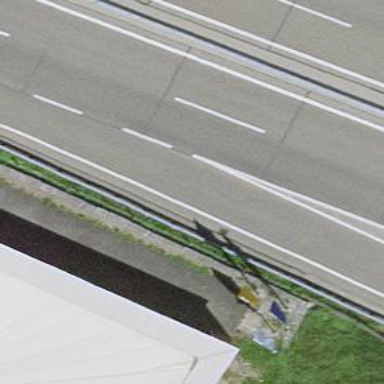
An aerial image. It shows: Motorway link.